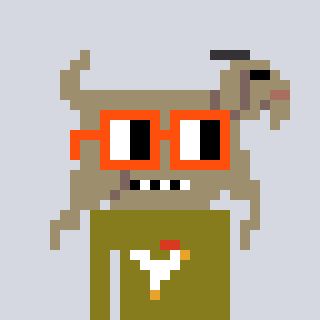
a pixel art character with square orange glasses, a goat-shaped head and a gunk-colored body on a cool background